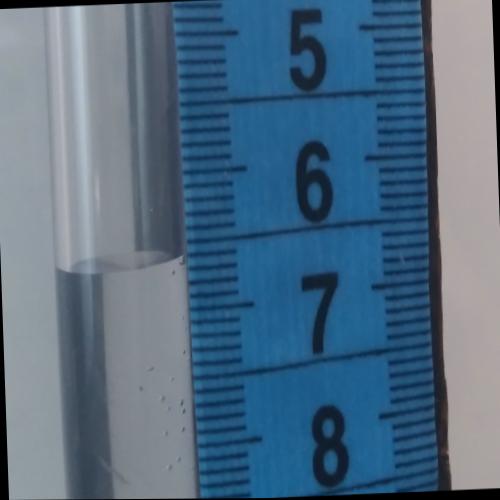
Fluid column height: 6.6 cm